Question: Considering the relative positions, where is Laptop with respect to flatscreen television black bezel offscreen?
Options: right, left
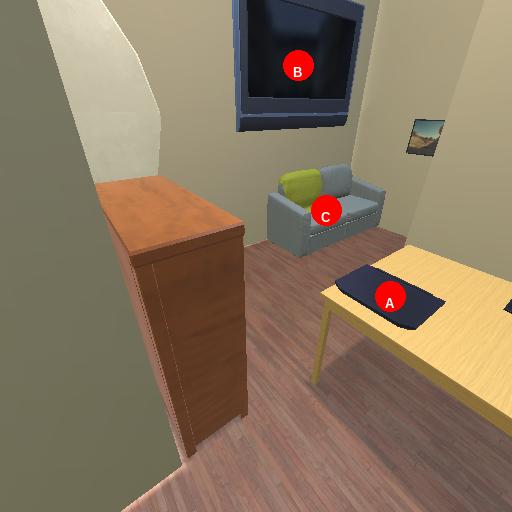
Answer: right